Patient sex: F
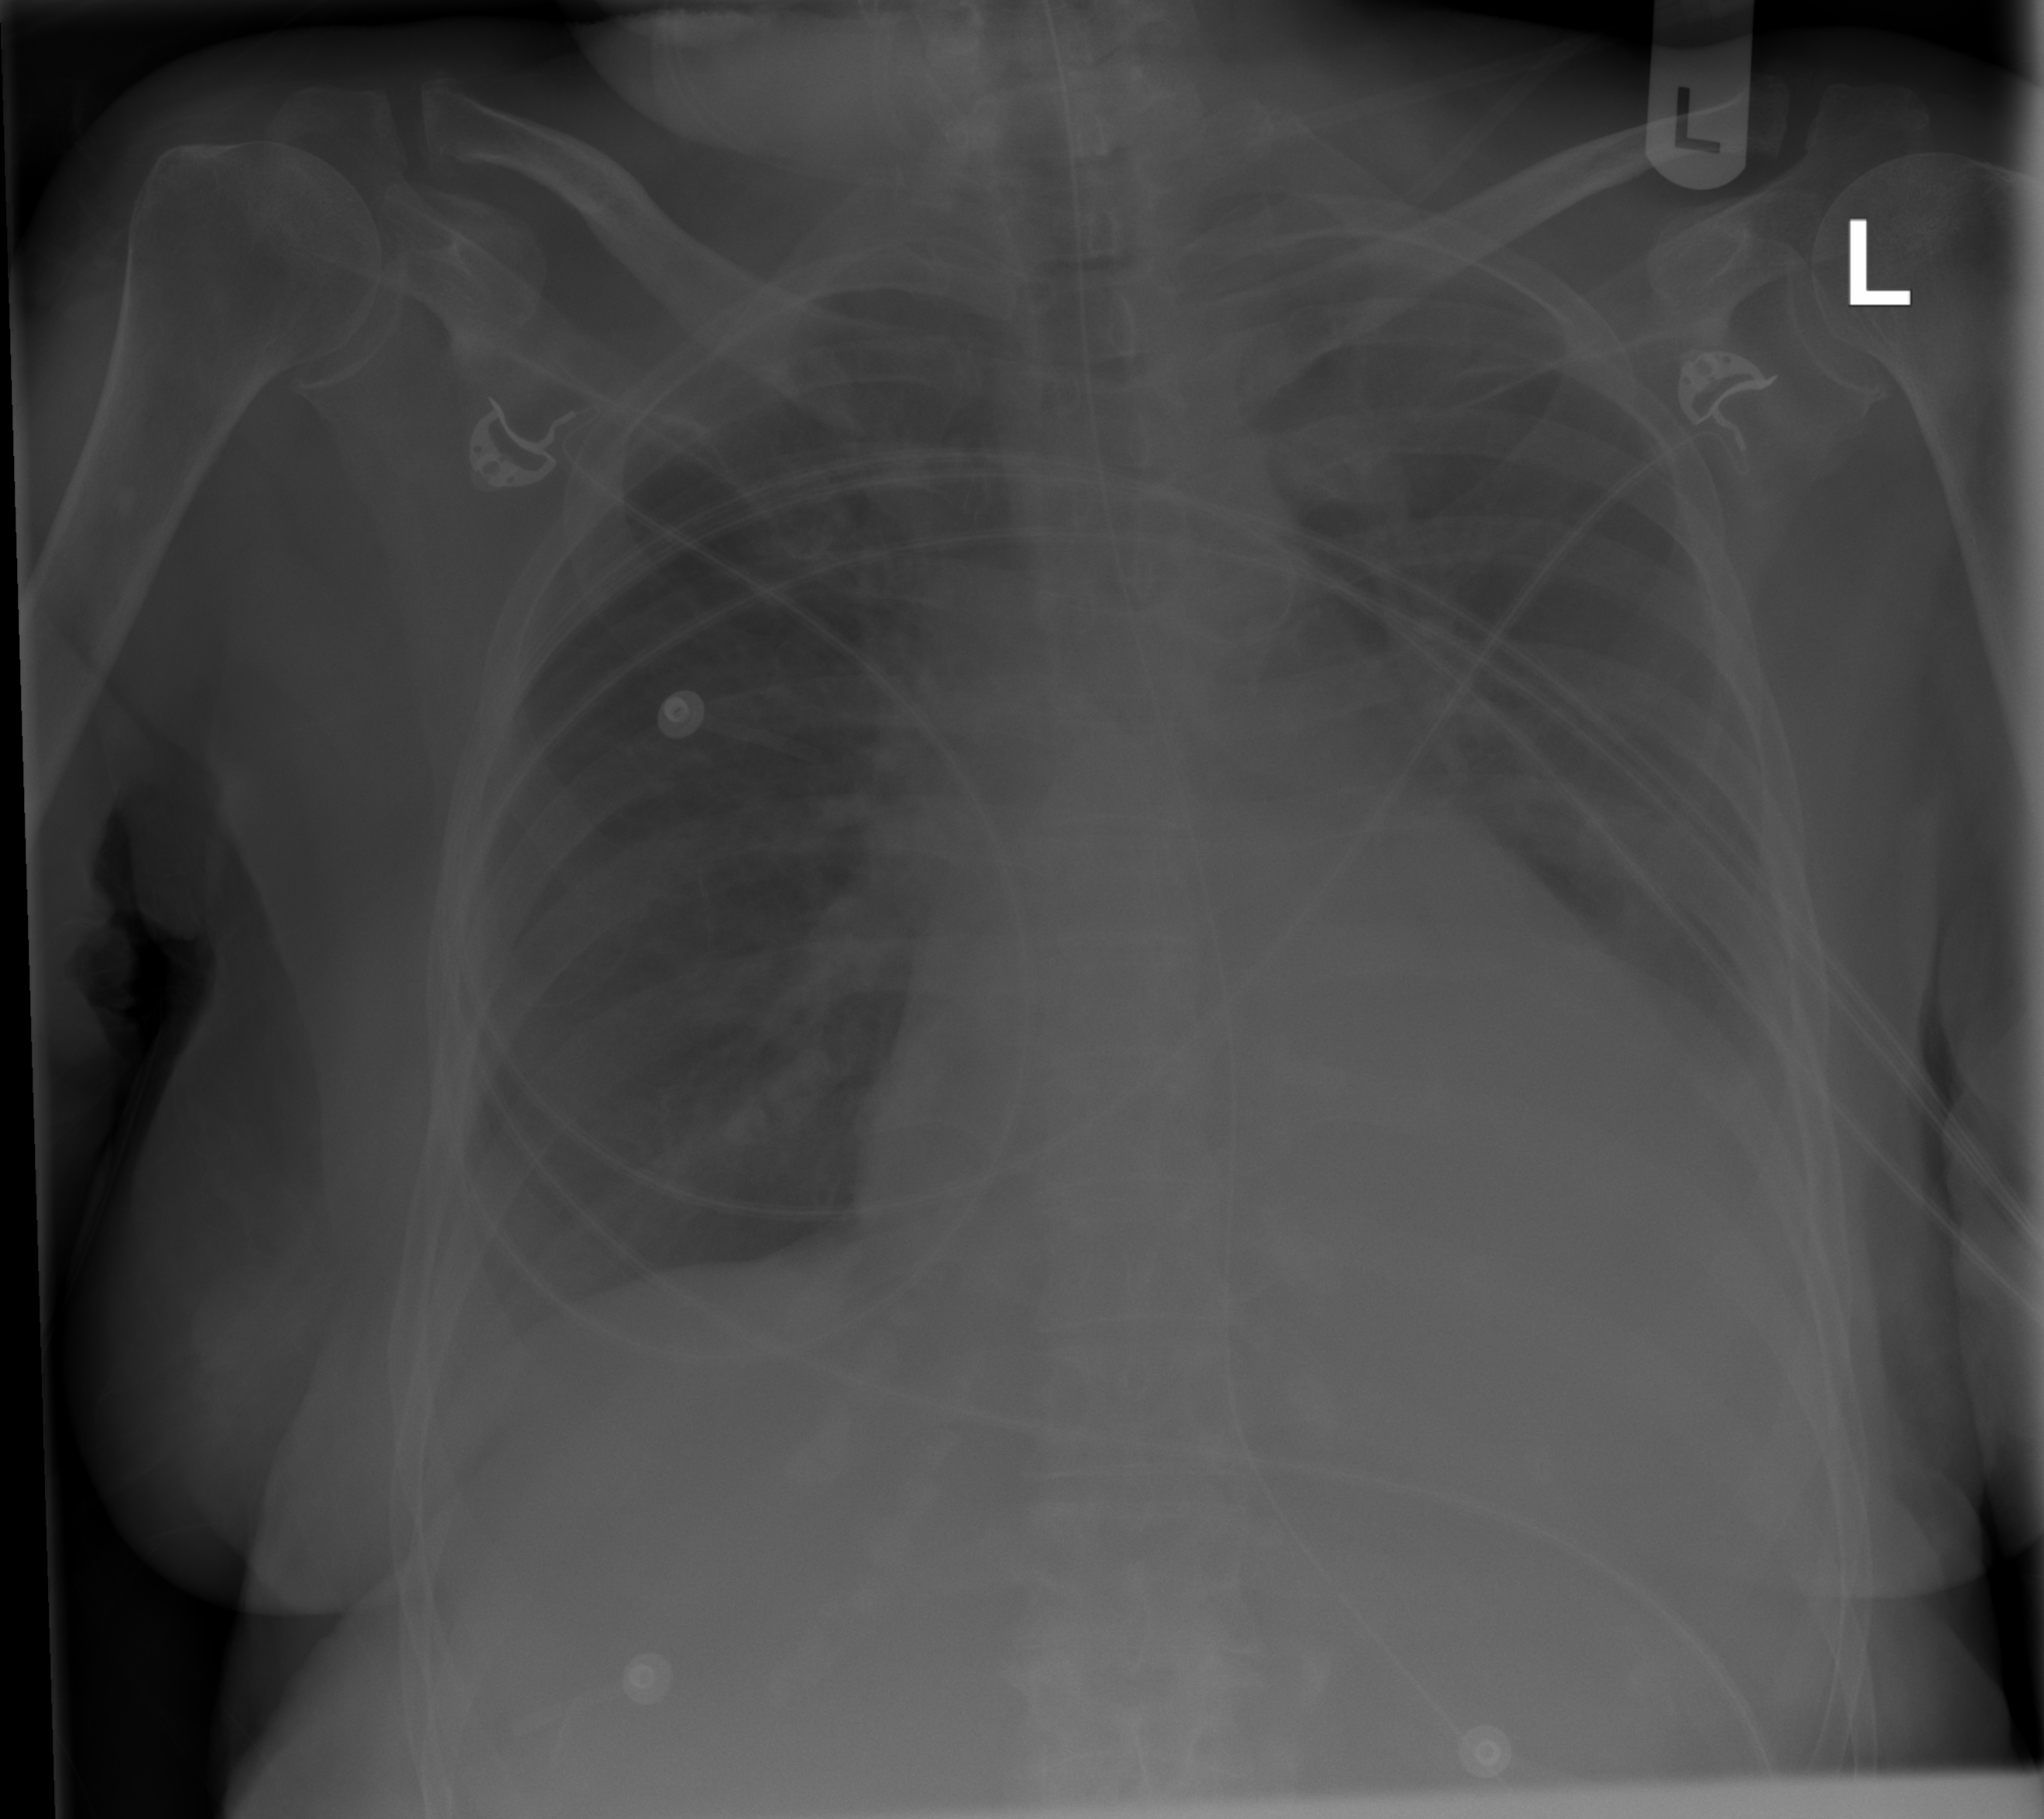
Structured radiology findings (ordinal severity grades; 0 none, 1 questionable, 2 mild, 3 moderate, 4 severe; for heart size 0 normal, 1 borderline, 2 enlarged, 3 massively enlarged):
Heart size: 2
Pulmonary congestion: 2
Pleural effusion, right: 2
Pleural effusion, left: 2
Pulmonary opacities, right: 0
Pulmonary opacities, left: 0
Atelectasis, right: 2
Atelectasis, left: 2